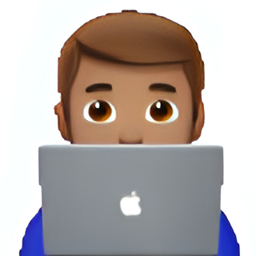
Name: male technologist type 4
Emoji: 👨🏽‍💻
Group: People & Body
Sub-group: person-role